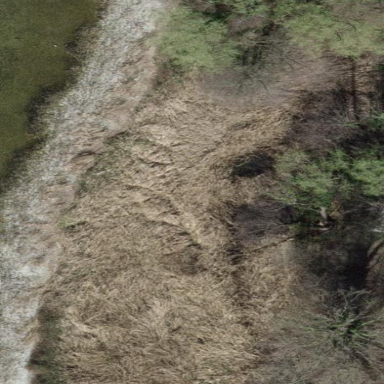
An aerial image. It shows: Reedbed in wetland area.